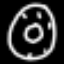
Label: donut